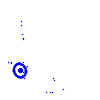
Particle: electron